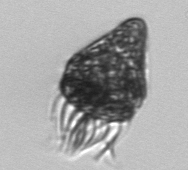
Label: Strombidium_morphotype2